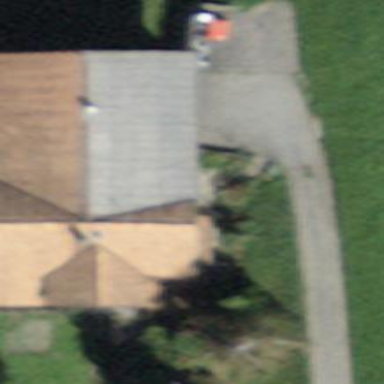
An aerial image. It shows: Farm building.